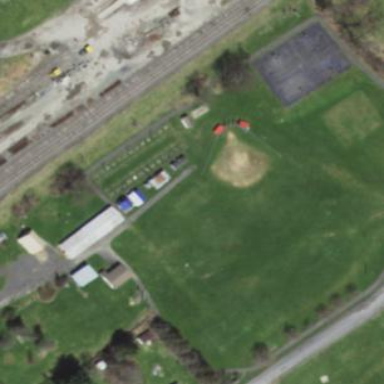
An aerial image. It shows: Baseball pitch for leisure land activities.